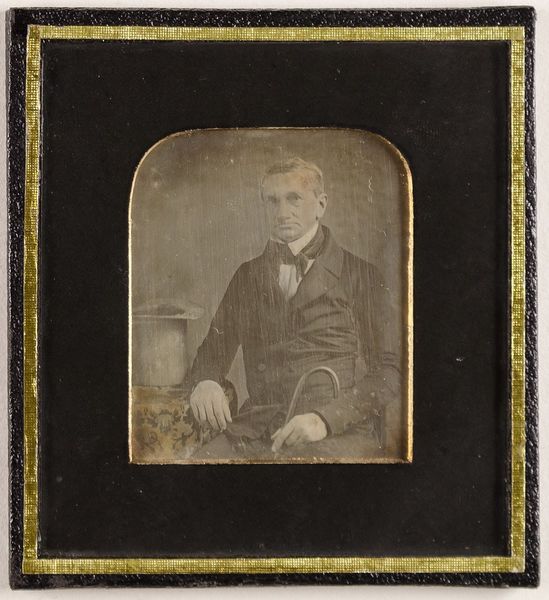
Titel: Unbekannter Mann
Standort: Hamburg
Institution: Museum für Kunst und Gewerbe Hamburg
Schlagwörter: mann, zylinder, kleidung, portrait, figur, foto, fotografie, photographie, photo, lichtbild, daguerreotypie, accessoires, bildwerke, angewandte und bildende kunst, hessische systematik, porträt, zubehör, porträtfotografie, porträtphotographie, hüftbild